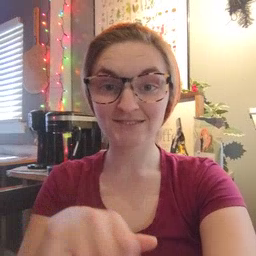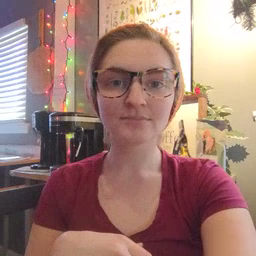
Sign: that